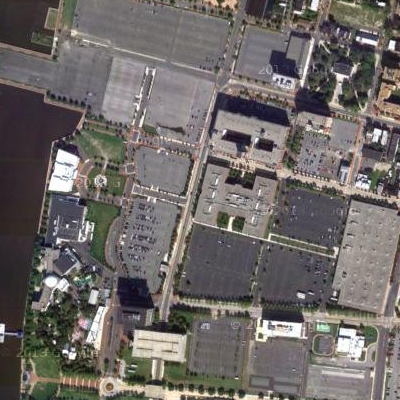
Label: gParking